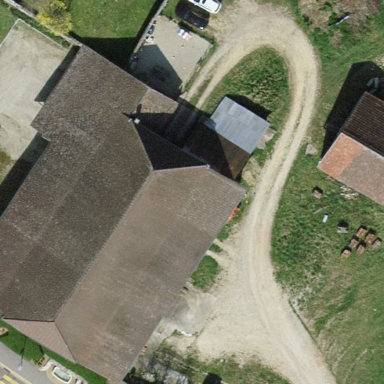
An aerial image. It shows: Farmyard area.